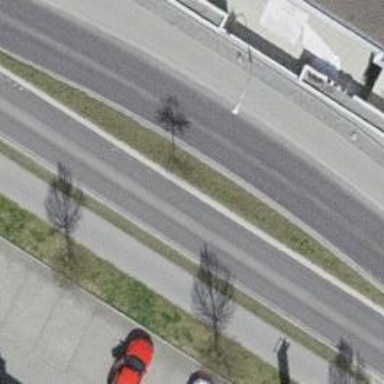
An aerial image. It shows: Secondary road with asphalt surface.